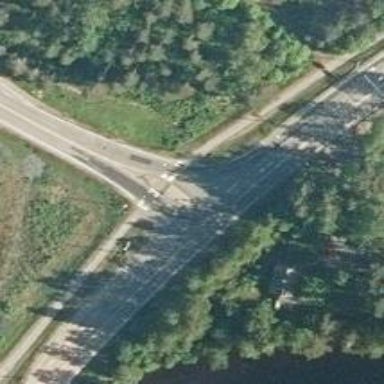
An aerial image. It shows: Asphalt cycleway.